Question: I create a new custom project type using a VSPackage project inheriting of MPF library (<URL>. As a result I obtain a .vsix but I need add this project type using a .msi. I'm using the Visual Studio 2010 Setup projet for it. In my setup project I add the content of the VS Package in the same directory where the .vsix put then, but I think Ineed to put in the registre the new type of project because when I use the setup , the project template does not come out in Visual Studio and when I give double click the file with extension of the type of new project and does not recognize it. When I look the registry after install the vsix, this was one of the things that I found diferent. I add this entries in my setup project but It's not working yet.I'm missing something else?

In the projecttemplatedir is the directory where I put the .dll of the project type, the vsixmifest and pkgdef. The project template is in [User]\Documents\Visual Studio 2013\Templates\ProjectTemplates\[Name of new Project Type]\[projecttemplate.zip]
Best Regards
PS: The project type is for VS 2013 but I'm using the VS 2010 Setup project ;)
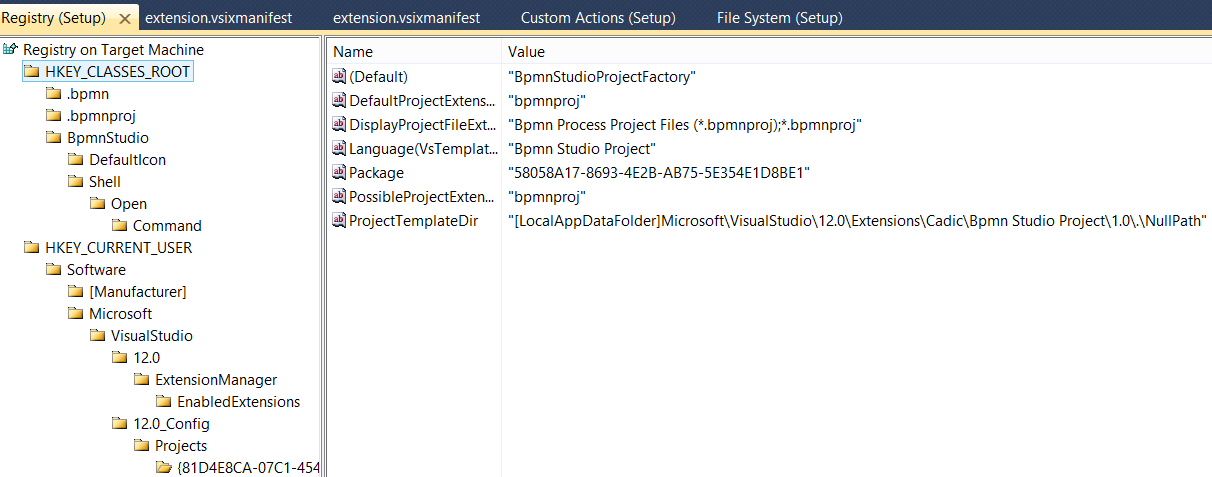
Answer: OK, so first the "don't"s of doing this:
In general, if you are installing via MSI you shouldn't be doing anything user-specific -- no writing in HKEY_CURRENT_USER, nor writing within their Documents folder, LocalAppData, or Visual Studio folders, etc. If you see yourself writing files or registry keys in either of those places, that should be your hint that there's a better way to do what you're trying to do. For what you've shown so far, this raises more than a few red flags for me.
Second, don't ever go writing keys into 12.0_Config. That part of the hive is nothing more than a cache that's built up from other parts of the registry and on-disk .pkgdef files from extensions. It's rebuilt in any number of senarios, including installing new extensions. Any writes there you should presume will get blown away at any time. If you need to write things there you should either (a) write in HKEY_LOCAL_MACHINE\Software\Microsoft\VisualStudio\[version] and run devenv /setup or (2) [preferred] put your keys in a .pkgdef inside your extension which gets merged into 12.0_Config for you automatically.
Now the dos:
You said you already had a .vsix produced by the SDK: you can put project templates in there. You can then register those templates in the .vsixmanifest and those will pull in. That's far easier than mucking around with files in Documents -- that's the user's directory...don't go playing with that.
Once you have a .vsix that does most of what you need, you should simply take the files within that and install the files in a folder within 'C:\Program Files <URL> for invoking the "/setup" process if that's what you need to do as well. Visual Studio Setup projects are no longer supported in newer versions of Visual Studio, so you're better off starting with a technology that isn't already obsolete. WiX is even what we use at Microsoft to do the setup work for Visual Studio itself, so it's definitely up to the task.
Last point: everything when it comes to Visual Studio extensibility can be done with a VSIX directly, so presume there's a good way to do something that way before falling back to an MSI. Internally, we can register the entire C# and VB language services with just a VSIX -- they're quite powerful.